Field crop: maize
Growth stage: 2
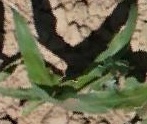
Species: maize